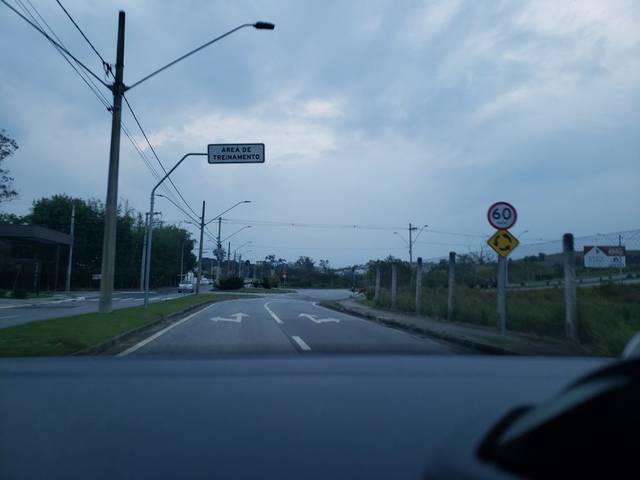
Region: Brazil
Coordinates: -23.197, -45.945